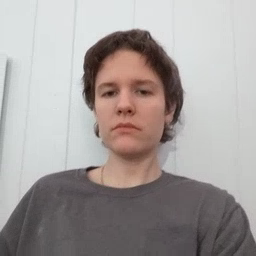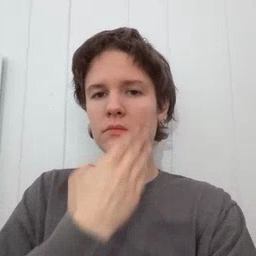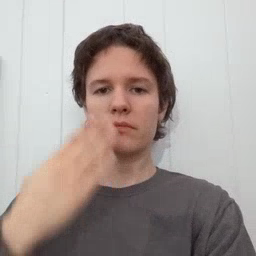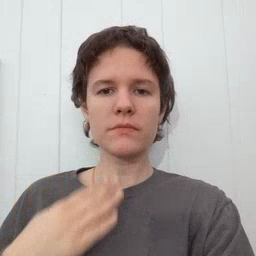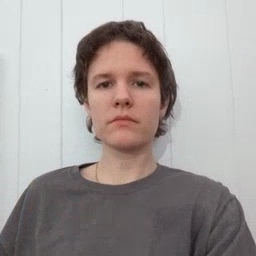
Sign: napkin